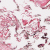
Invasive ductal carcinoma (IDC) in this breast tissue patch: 0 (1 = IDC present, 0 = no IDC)